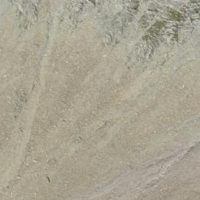
EUNIS habitat code: 48
Species observed at this site:
Doronicum grandiflorum